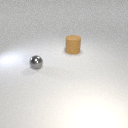
large brown rubber cylinder behind small gray metal sphere